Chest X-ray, AP view. Patient: 58 years old, sex F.
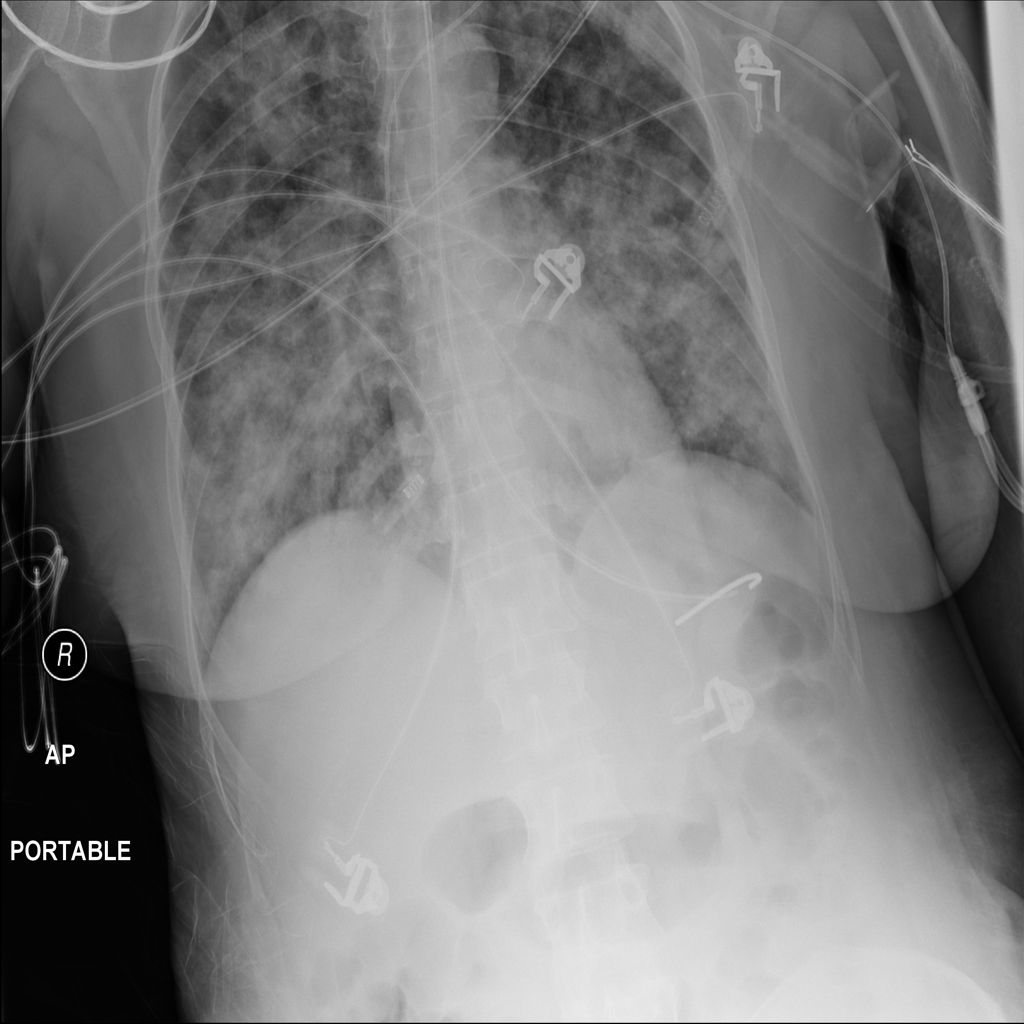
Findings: No Finding